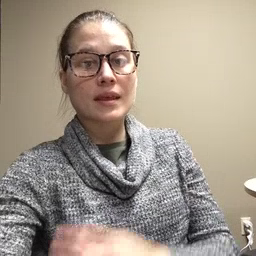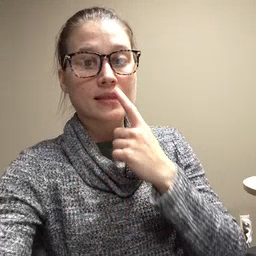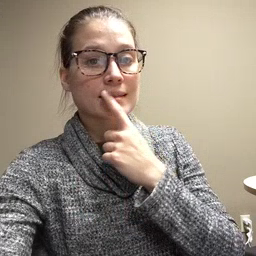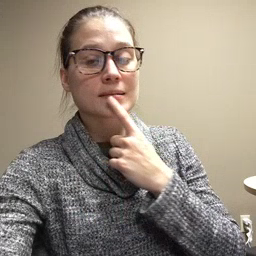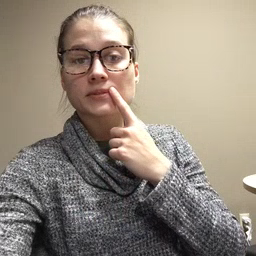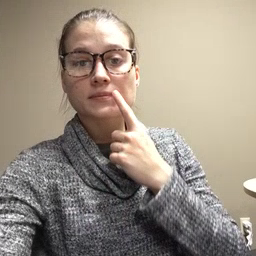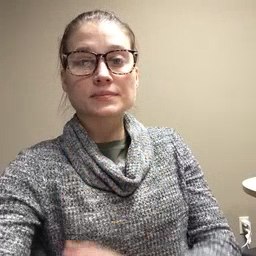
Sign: lips